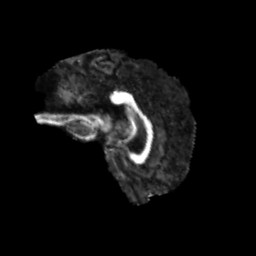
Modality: FA
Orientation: sagittal
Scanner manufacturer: siemens
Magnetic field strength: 3 T
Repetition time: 4 s
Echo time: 0.0594 s